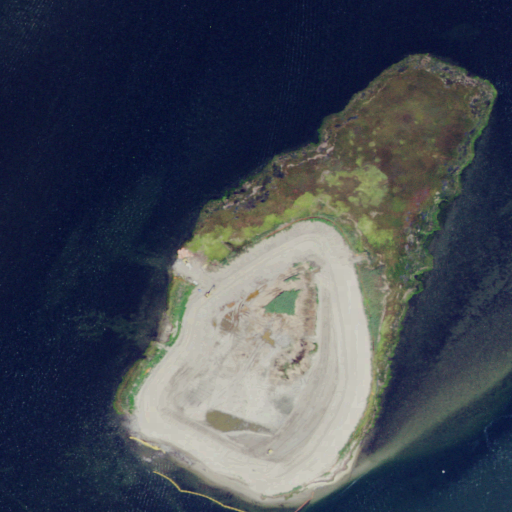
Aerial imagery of island in New Jersey named Parker Island containing open water, herbaceous wetlands, and woody wetlands